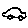
Label: car